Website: bh-photo
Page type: store-pickup
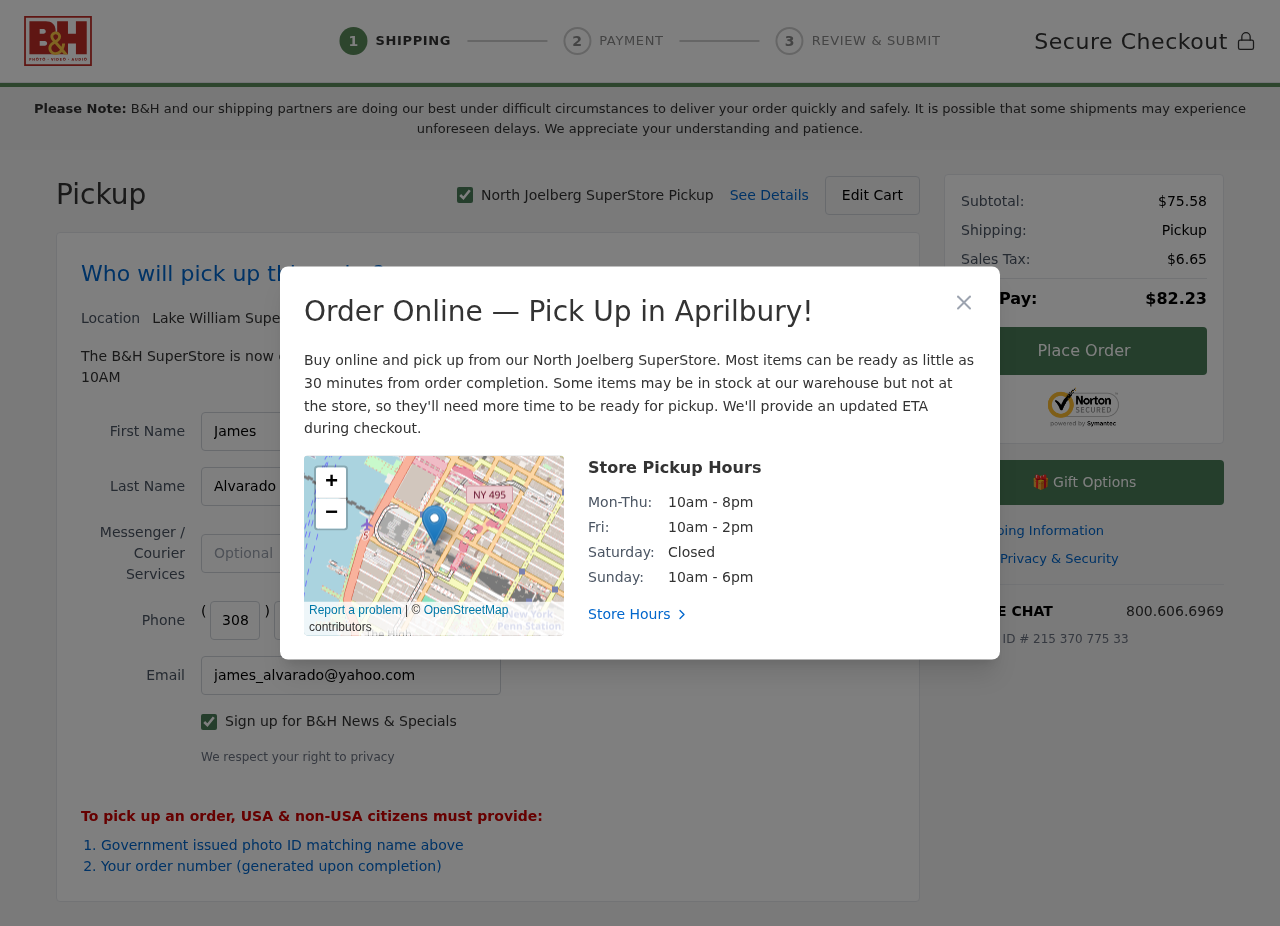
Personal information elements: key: PII_CITY
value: North Joelberg
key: PII_CITY2
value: Lake William
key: PII_CITY3
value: Aprilbury
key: PII_EMAIL
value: james_alvarado@yahoo.com
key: PII_FIRSTNAME
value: James
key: PII_LASTNAME
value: Alvarado
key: PII_PHONE_AREA
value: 308
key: PII_PHONE_PREFIX
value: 214
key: PII_PHONE_SUFFIX
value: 8994
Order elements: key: ORDER_SUBTOTAL
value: $75.58
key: ORDER_TAX
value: $6.65
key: ORDER_TOTAL
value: $82.23
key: ORDER_ID
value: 215 370 775 33